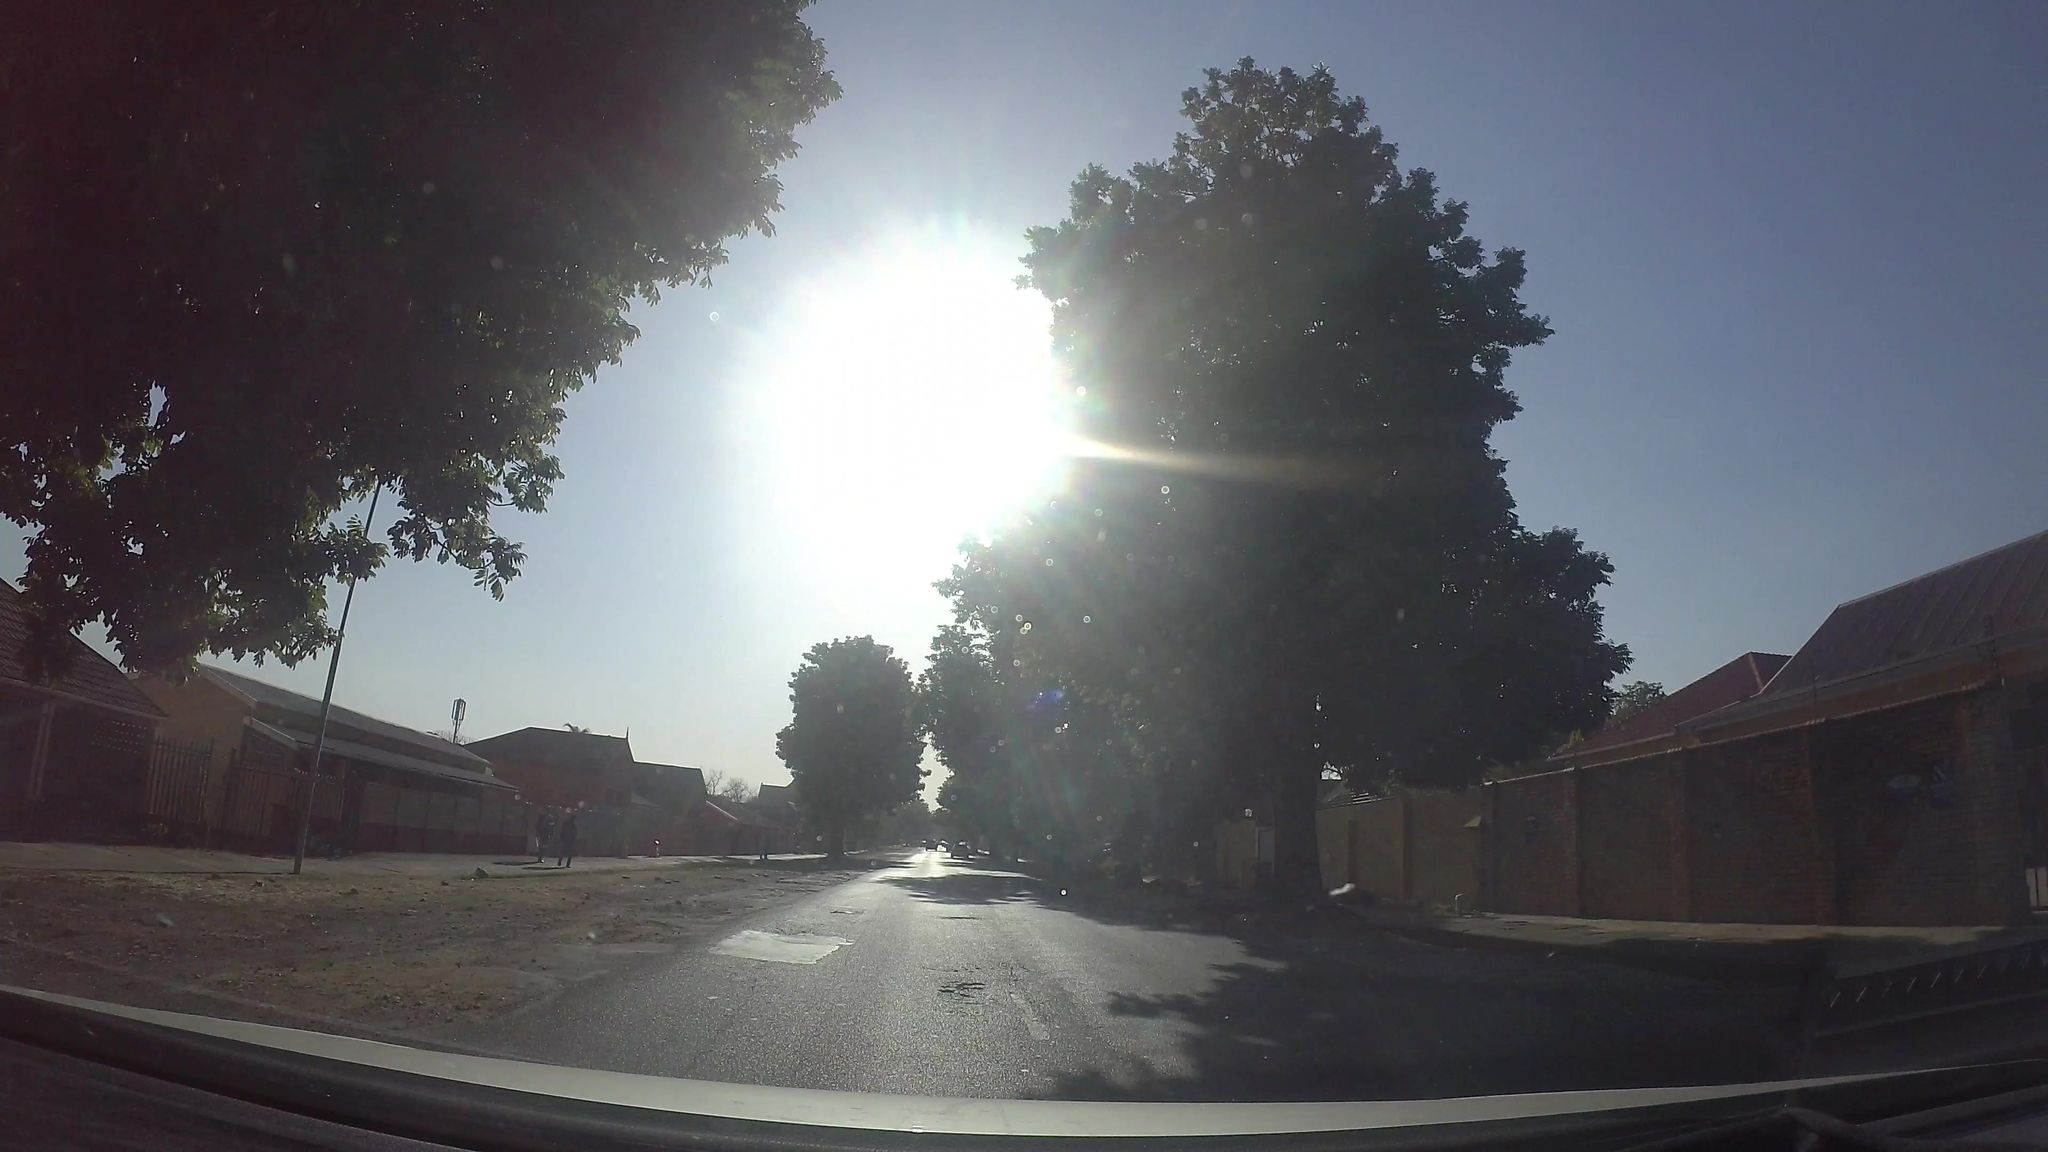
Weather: clear
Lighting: day
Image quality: good
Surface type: driving surface
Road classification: tertiary
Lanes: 2
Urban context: urban centre
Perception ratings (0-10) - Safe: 0.43, Lively: 5.07, Beautiful: 7.12, Boring: 5.39, Depressing: 2.58, Wealthy: 1.79